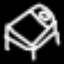
Label: bed